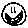
Label: smiley face